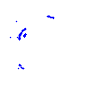
Particle: pion